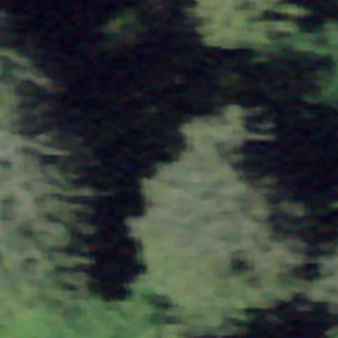
Label: other